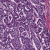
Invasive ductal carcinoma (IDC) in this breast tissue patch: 1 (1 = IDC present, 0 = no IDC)